Question: I am trying to make a scatter plot with this dictionary
'''
d = {1: [1, 2, 3, 4, 5], 3: [3, 6, 9, 12, 15], 5: [5, 10, 15, 20, 25]}
'''
I want the keys to be in X-axis and the values to be on Y-axis, and also to show a legend with different key values. I have tried this code-
'''
import matplotlib.pyplot as plt
d = {1: [1, 2, 3, 4, 5], 3: [3, 6, 9, 12, 15], 5: [5, 10, 15, 20, 25]}
colors = list("rgbk")
x, y =[], []
for i in d.keys():
for j in d[i]:
x.append(i)
y.append(j)
plt.scatter(x, y, color = colors.pop())
plt.legend(d.keys())
plt.show()
'''
But this is giving me a plot with points with only one colour but the legends are alright.

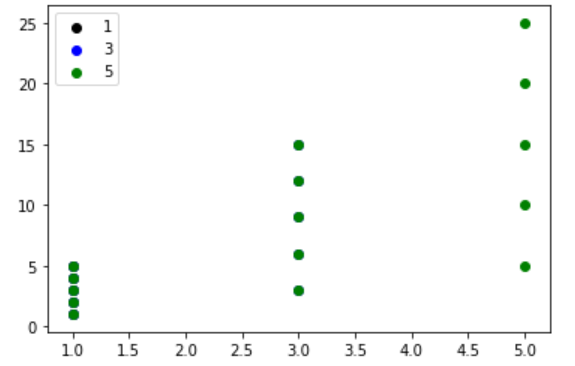
Answer: It's better to use 'plt.subplots()' in this case, so you can reuse the same 'axis'. The colour iteration comes for free but I left it in, not sure if you prefer 'rgbk'.
When possible, avoid for-loops in Python for better readability and performance.
'''
import matplotlib.pyplot as plt
d = {1: [1, 2, 3, 4, 5], 3: [3, 6, 9, 12, 15], 5: [5, 10, 15, 20, 25]}
colors = list("rgbk")
fig, ax = plt.subplots()
for x, ys in d.items():
ax.scatter([x] * len(ys), ys, color = colors.pop(), label=x)
plt.legend()
plt.show()
'''
<URL>
If you are dealing with large arrays, consider using 'numpy'. In this case you can rescale the 'key' for example like this:
'''
import matplotlib.pyplot as plt
import numpy as np
d = {1: [1, 2, 3, 4, 5], 3: [3, 6, 9, 12, 15], 5: [5, 10, 15, 20, 25]}
colors = list("rgbk")
fig, ax = plt.subplots()
for x, ys in d.items():
ax.scatter(np.full_like(ys, x), ys, color = colors.pop(), label=x)
plt.legend()
plt.show()
'''